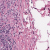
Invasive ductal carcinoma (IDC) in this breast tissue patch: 0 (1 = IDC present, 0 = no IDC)